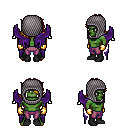
a pixel art fantasy rpg character, male body template, orc, green skin, purple wings, magenta pants, blonde swoop hairstyle, chain hood, gold gloves, black shoes, four views (front, back, left, right), 2x2 character sprite sheet, small pixel art, hard edges, no anti-aliasing